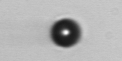
Label: bead